Interaction volume radius: 5 \u00c5
Interaction volume height: 15 \u00c5
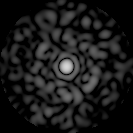
Disorder parameter: 0.8746